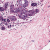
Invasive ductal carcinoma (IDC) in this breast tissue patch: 0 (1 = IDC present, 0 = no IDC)